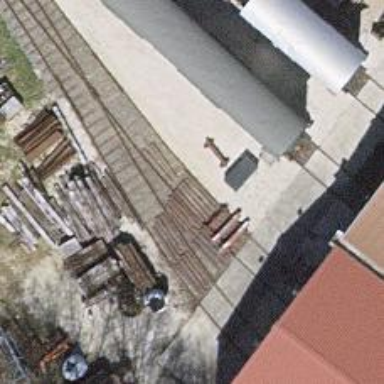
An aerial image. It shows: Railway yard in service.